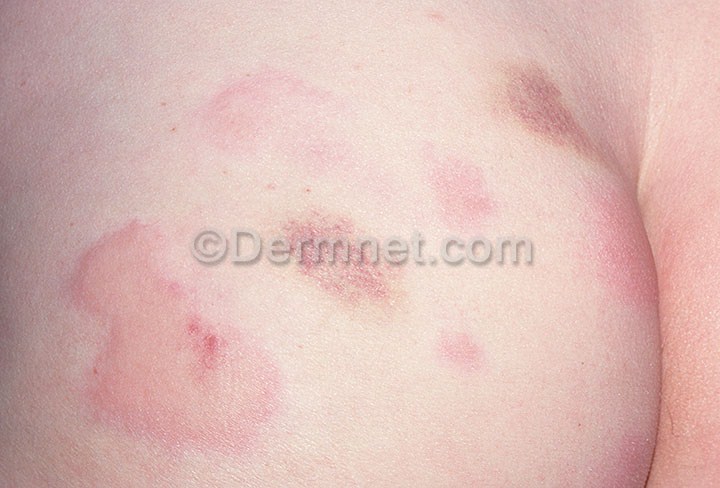
Disease: Urticaria Hives